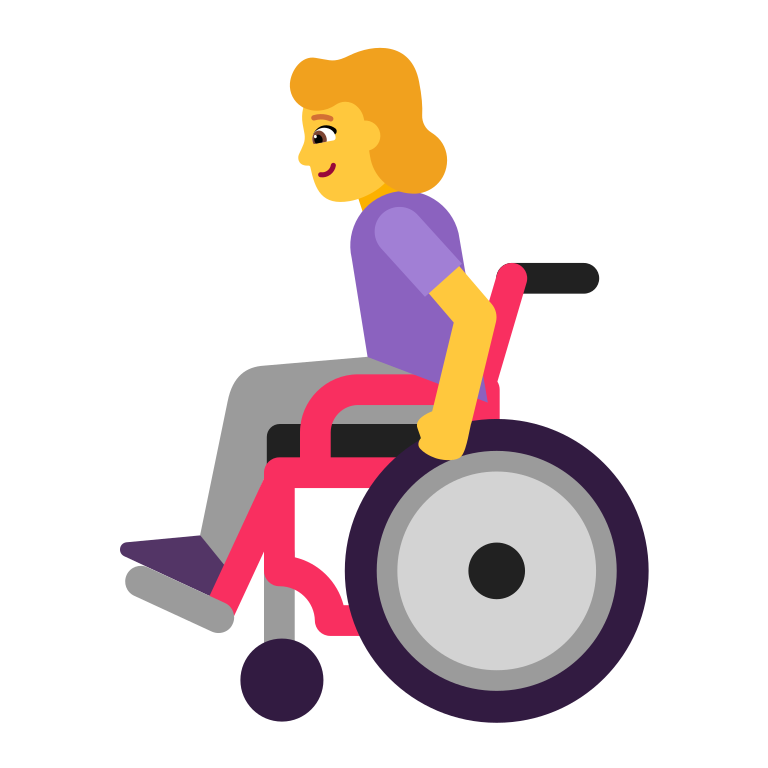
woman in manual wheelchair flat default